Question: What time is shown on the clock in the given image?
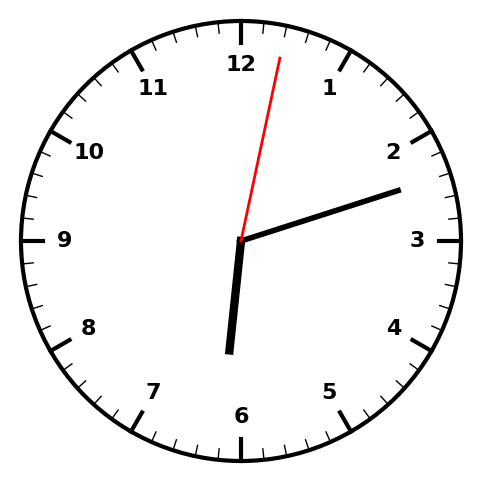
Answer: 06:12:02